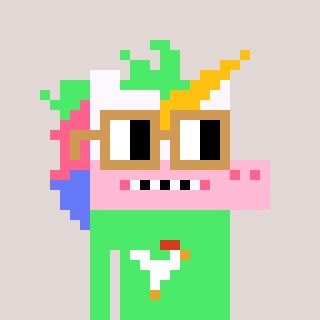
a pixel art character with square brown glasses, a unicorn-shaped head and a teal-colored body on a warm background